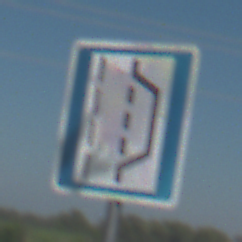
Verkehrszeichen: NothalteUndPannenbucht
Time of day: MorningAfternoon
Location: Outdoor (Special)
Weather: Clear
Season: NotSpecified
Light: Natural